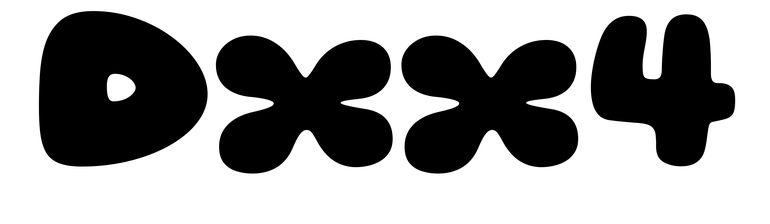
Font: Gluten_Black